Interaction volume radius: 10 \u00c5
Interaction volume height: 30 \u00c5
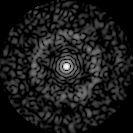
Disorder parameter: 0.8359